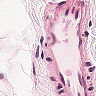
Metastatic tissue present: no